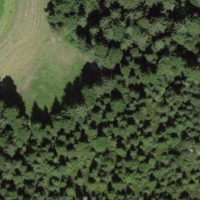
EUNIS habitat code: 43
Species observed at this site:
Vaccinium myrtillus